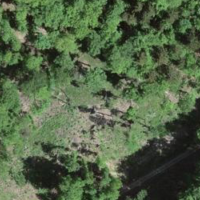
EUNIS habitat code: 43
Species observed at this site:
Fagus sylvatica